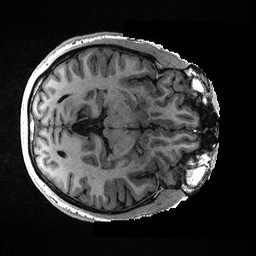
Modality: T1w
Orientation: axial
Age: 47
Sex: male
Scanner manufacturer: ge
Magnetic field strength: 3 T
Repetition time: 0.006952 s
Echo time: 0.00292 s